Interaction volume radius: 5 \u00c5
Interaction volume height: 10 \u00c5
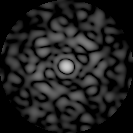
Disorder parameter: 0.8198